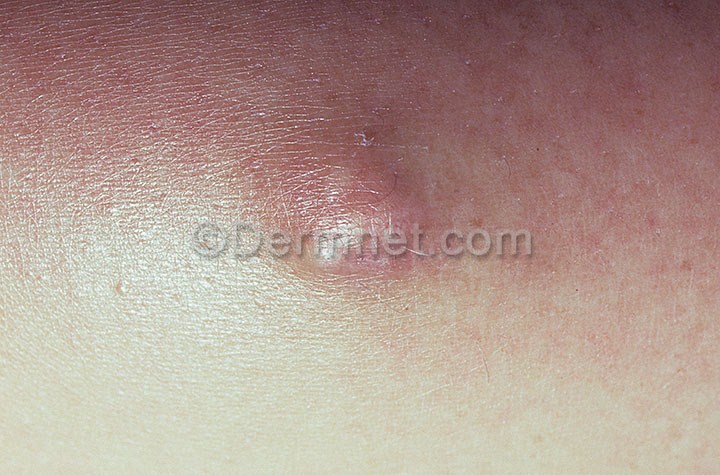
Disease: Seborrheic Keratoses and other Benign Tumors